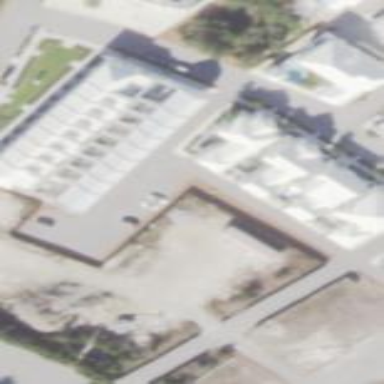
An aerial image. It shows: Terrace building.